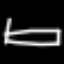
Label: bed